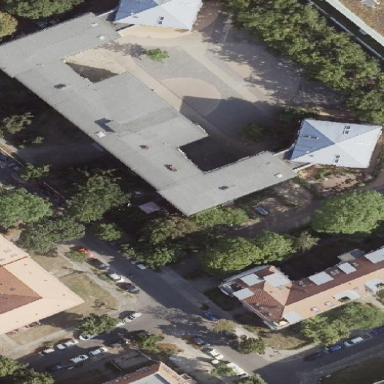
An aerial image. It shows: School building.